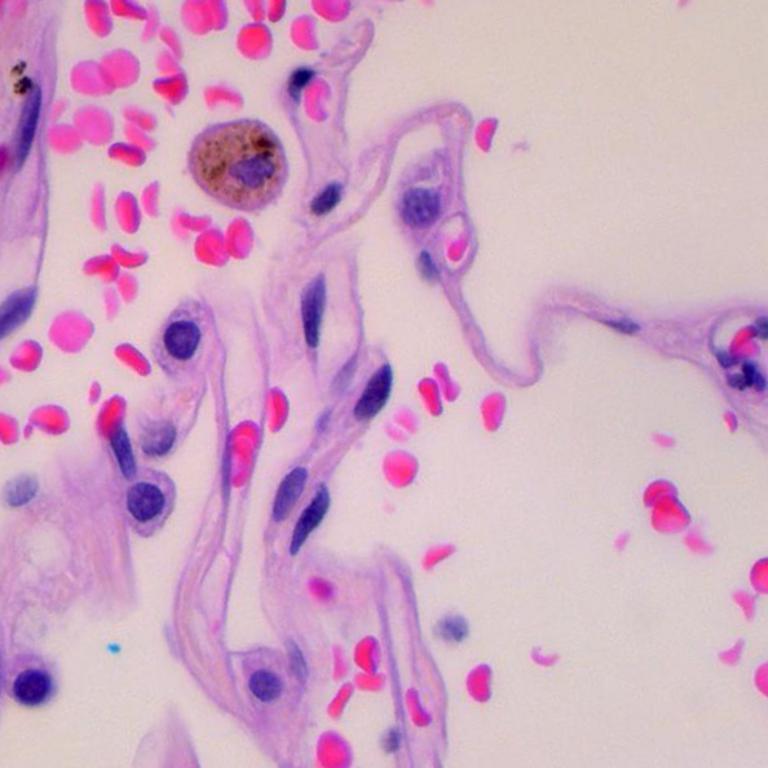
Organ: lung
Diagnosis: benign